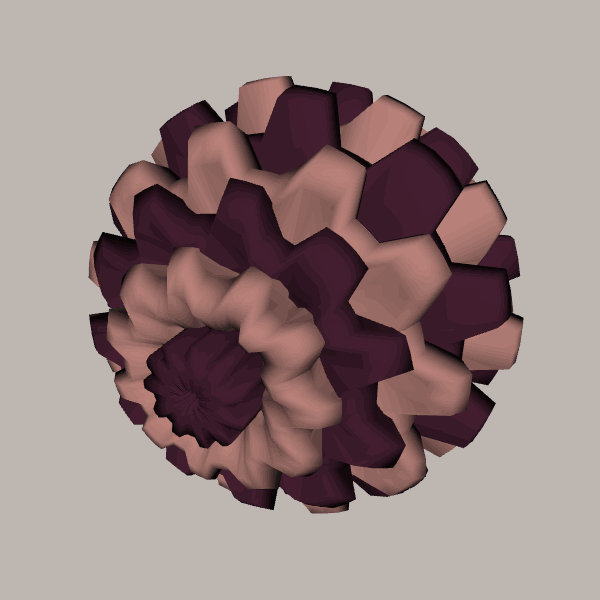
Background: light